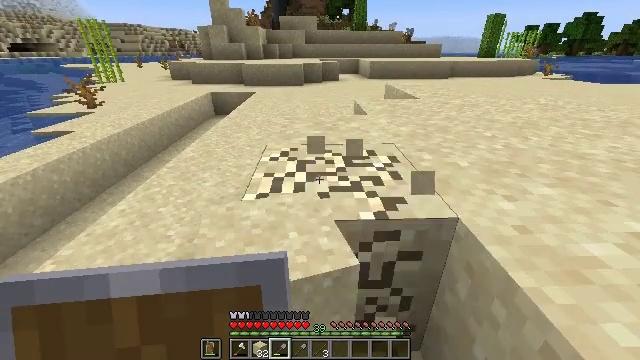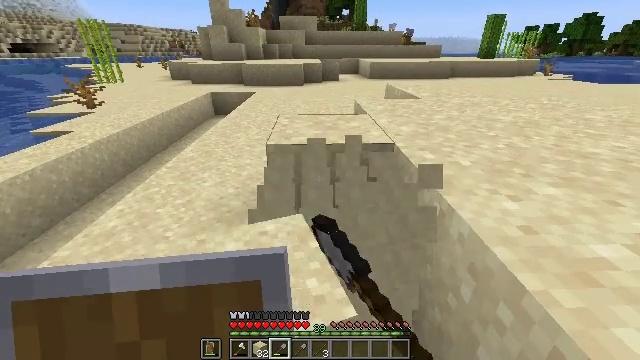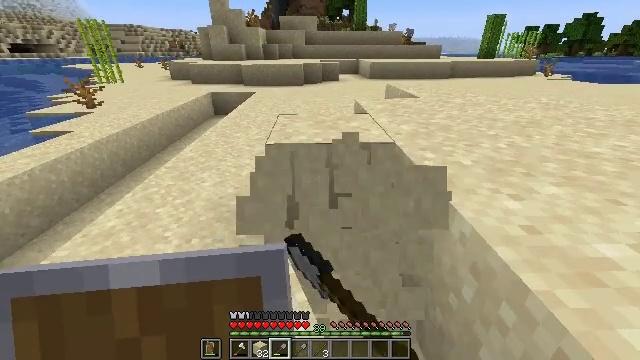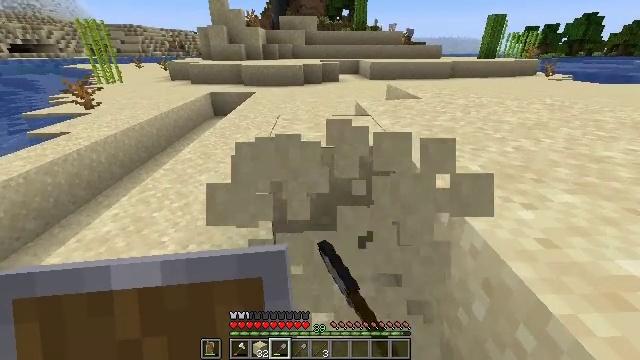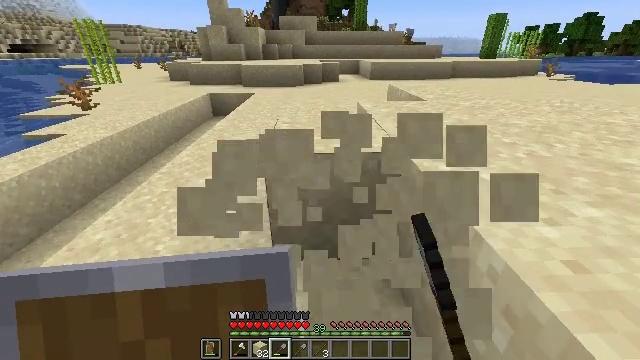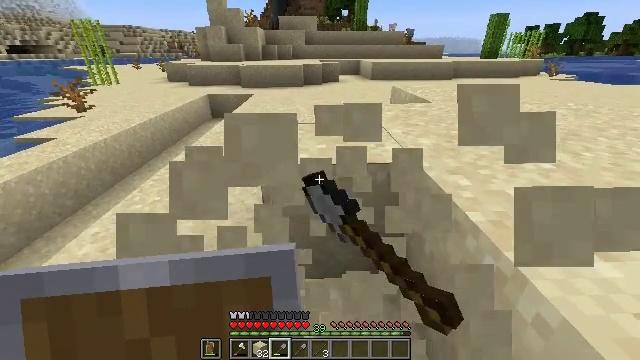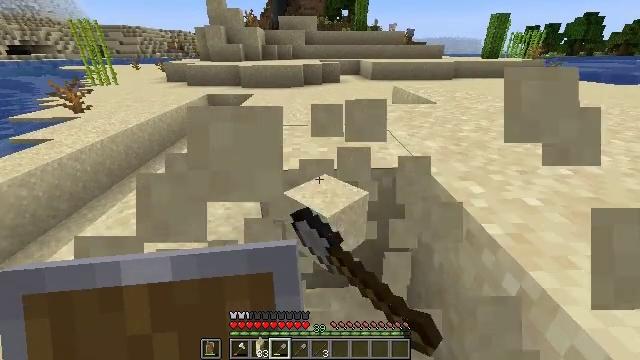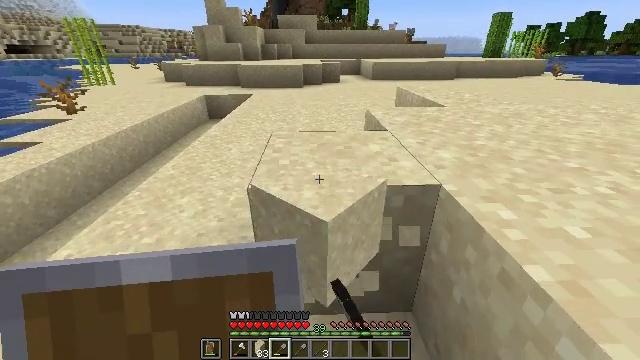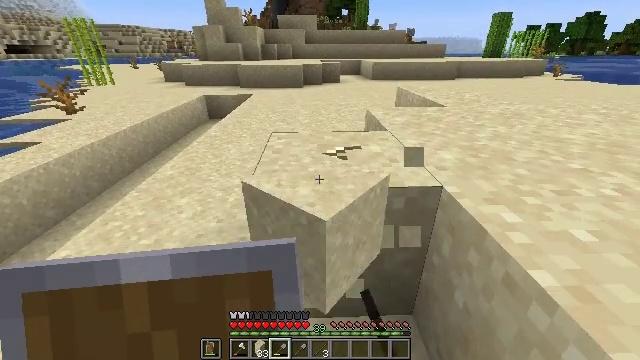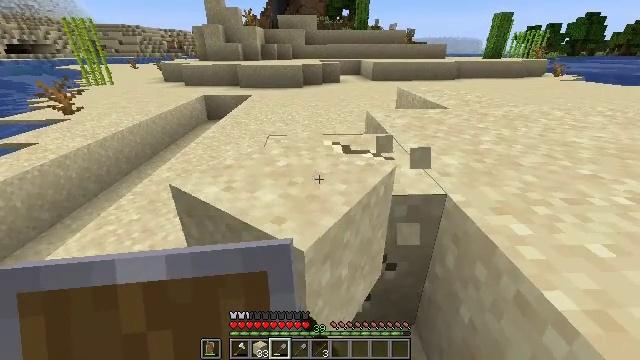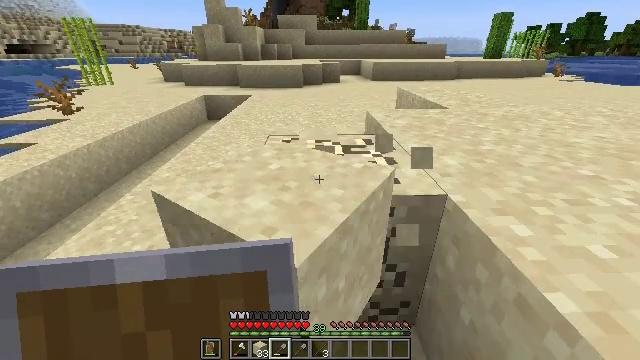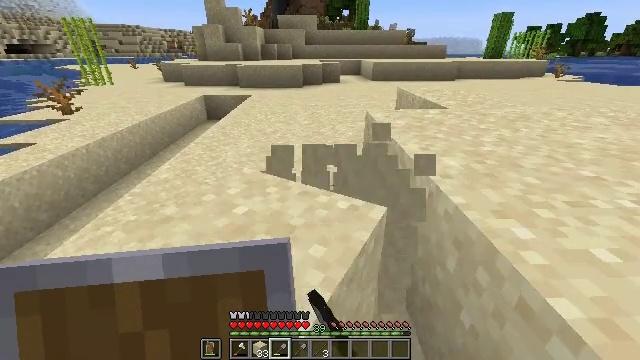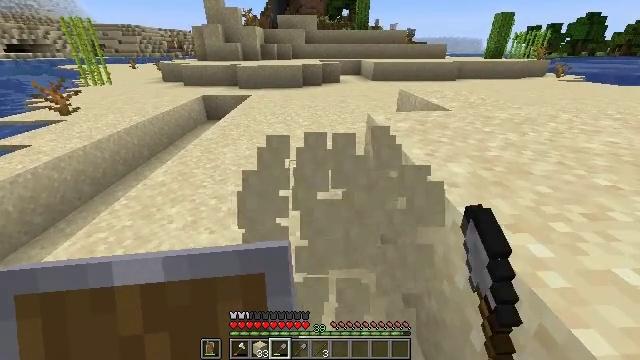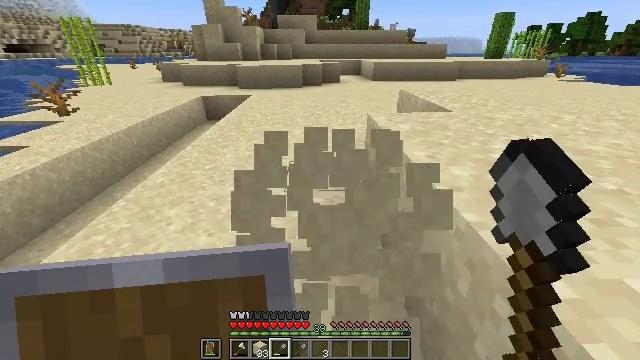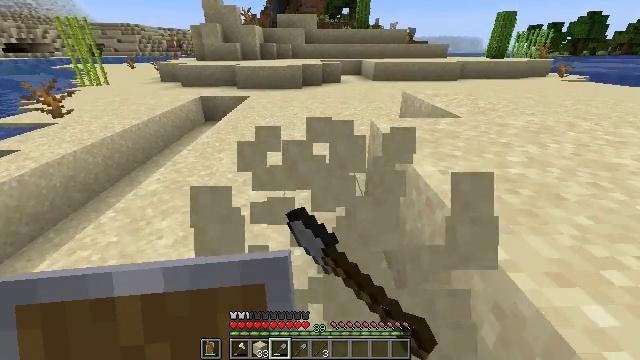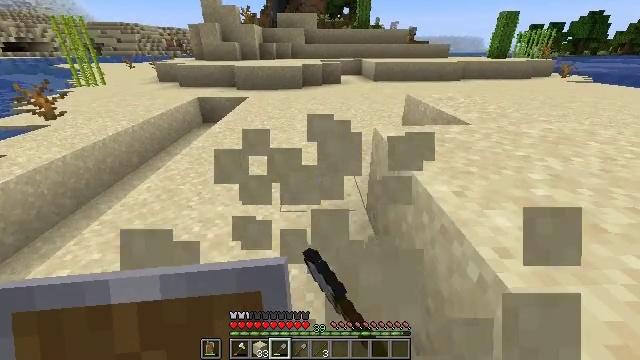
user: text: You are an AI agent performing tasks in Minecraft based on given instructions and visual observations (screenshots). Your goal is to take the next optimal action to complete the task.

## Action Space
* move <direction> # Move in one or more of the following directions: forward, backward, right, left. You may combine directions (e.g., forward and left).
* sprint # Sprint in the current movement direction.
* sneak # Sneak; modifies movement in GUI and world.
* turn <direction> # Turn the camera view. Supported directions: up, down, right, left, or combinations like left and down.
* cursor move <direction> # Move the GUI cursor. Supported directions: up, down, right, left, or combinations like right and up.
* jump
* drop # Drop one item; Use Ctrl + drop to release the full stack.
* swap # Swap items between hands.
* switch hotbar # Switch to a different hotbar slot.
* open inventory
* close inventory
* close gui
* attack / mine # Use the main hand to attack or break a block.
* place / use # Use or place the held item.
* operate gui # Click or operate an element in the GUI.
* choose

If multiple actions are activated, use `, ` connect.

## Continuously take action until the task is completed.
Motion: motion action
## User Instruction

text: Mine sand by the water.
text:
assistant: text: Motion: attack / mine
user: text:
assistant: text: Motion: attack / mine
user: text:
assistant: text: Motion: move forward, attack / mine
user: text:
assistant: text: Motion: move forward, attack / mine
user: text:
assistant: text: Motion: move forward, attack / mine
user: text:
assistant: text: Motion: move forward, attack / mine
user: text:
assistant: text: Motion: attack / mine
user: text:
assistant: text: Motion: attack / mine
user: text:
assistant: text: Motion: attack / mine
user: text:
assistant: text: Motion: attack / mine
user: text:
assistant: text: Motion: attack / mine
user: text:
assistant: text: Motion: move forward, attack / mine
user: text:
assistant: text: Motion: move forward, attack / mine
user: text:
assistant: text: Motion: move forward, attack / mine
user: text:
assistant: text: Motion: move forward, attack / mine
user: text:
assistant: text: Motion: move forward, attack / mine
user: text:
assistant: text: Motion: move forward, attack / mine
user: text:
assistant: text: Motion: move forward, turn right, attack / mine
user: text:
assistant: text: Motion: move forward, turn right, attack / mine
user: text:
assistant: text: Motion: turn right, attack / mine
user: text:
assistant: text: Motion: turn right, attack / mine
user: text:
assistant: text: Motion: turn right, attack / mine
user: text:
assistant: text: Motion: move forward, attack / mine
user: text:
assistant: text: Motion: move forward, turn right and down, attack / mine
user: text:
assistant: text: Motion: move forward, turn right and down, attack / mine
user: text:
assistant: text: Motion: move forward, turn right and down, attack / mine
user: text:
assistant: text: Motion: move forward and move left, turn right and down, attack / mine
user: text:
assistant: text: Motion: move forward and move left, turn right, attack / mine
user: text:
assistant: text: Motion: move left, turn right, attack / mine
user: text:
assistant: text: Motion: move left, turn right and down, attack / mine